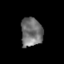
Tissue: skin
Cell type: Epithelial cells
Senescence score: 0.281
Nuclear area (px): 611
Mean DAPI intensity: 113.845